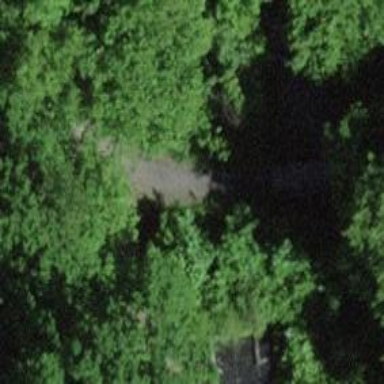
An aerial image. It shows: Footway bridge.